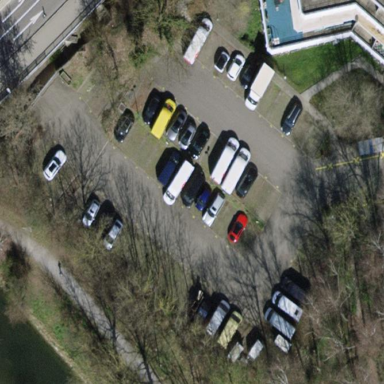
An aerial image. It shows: Parking area with surface.